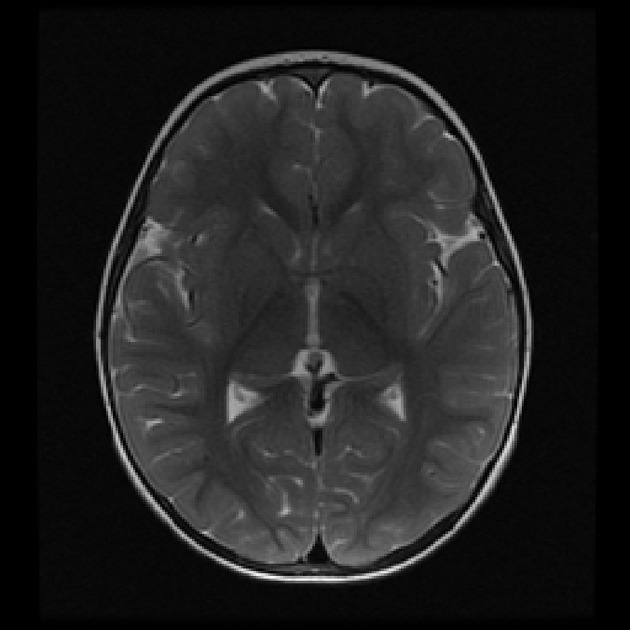
Label: notumor